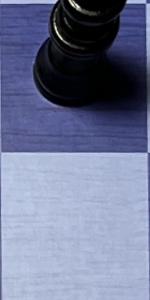
Label: Empty